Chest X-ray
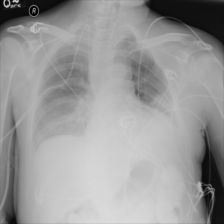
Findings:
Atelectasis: negative
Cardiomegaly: negative
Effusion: positive
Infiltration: positive
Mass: negative
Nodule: negative
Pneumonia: negative
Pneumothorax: positive
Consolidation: negative
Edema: negative
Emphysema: negative
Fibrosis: negative
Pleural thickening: negative
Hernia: negative